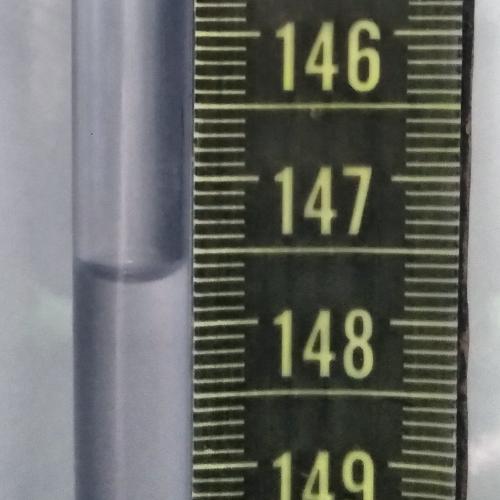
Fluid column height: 147.7 cm